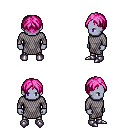
a pixel art fantasy rpg character, male body template, dark elf, purple skin, chain mail, metal pants, pink parted hairstyle, metal boots, four views (front, back, left, right), 2x2 character sprite sheet, small pixel art, hard edges, no anti-aliasing